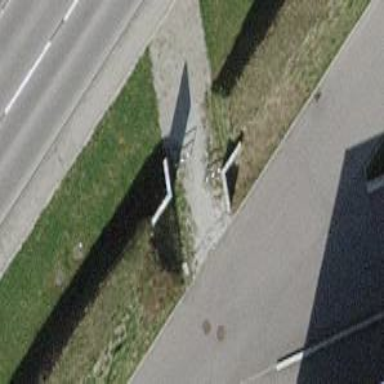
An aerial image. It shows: Cycle barrier.